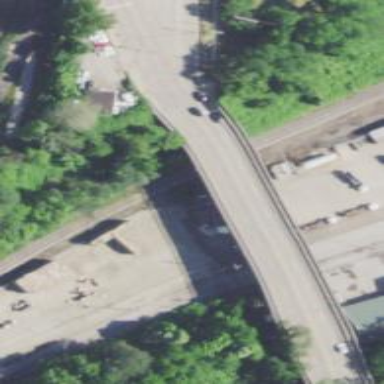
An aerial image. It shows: Primary highway bridge.